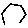
Label: hexagon